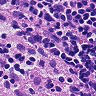
Metastatic tissue present: no